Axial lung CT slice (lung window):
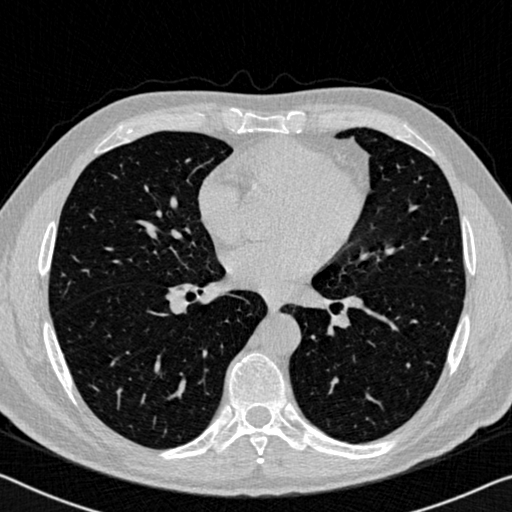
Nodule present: no